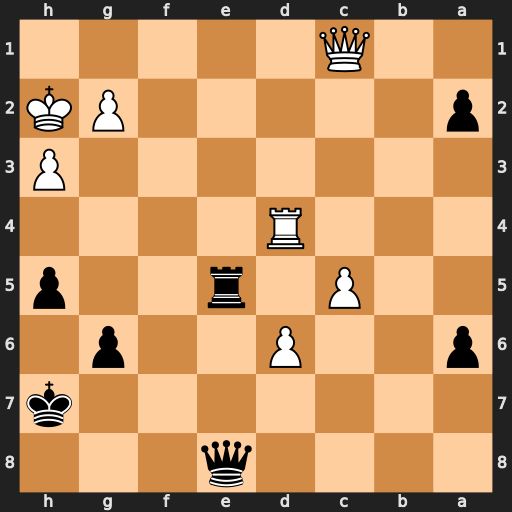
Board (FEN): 4q3/7k/p2P2p1/2P1r2p/3R4/7P/p5PK/2Q5
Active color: b
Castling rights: -
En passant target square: -
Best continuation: Re1 Qxe1 Qxe1